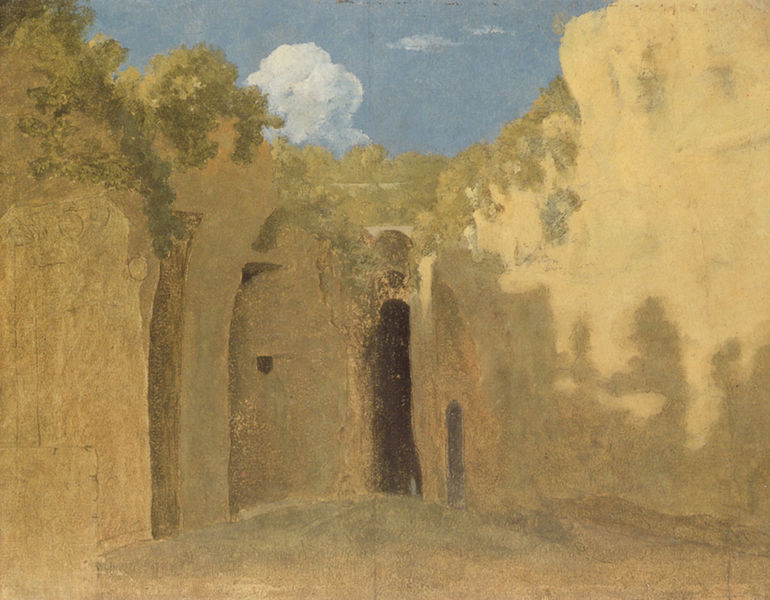
Titel: Die Grotte am Posilip
Künstler: Thomas Jones
Standort: London
Institution: Collection Charlotte and John Gere
Schlagwörter: baum, blau, blätter, dunkel, felsen, gemälde, gestein, himmel, schatten, weiß, wolken, aquarell, bäume, gelb, grün, landschaft, ocker, sand, ausschnitt, braun, grau, hell, licht, schwarz, skizze, straße, säule, tür, zeichnung, blick, gebäude, gras, haus, weg, wiese, wolke, beige, wand, architektur, mensch, stein, steine, öl, erde, gräser, häuser, natur, busch, büsche, gebüsch, sonne, sträucher, boden, pflanze, pflanzen, höhle, hellblau, spanien, papier, bogen, gasse, italien, perspektive, süden, studie, lehm, warm, fels, felswand, wüste, mauer, farbe, schlucht, steil, hof, platz, rand, romantik, detail, durchgang, baumkrone, hoch, menschenleer, tor, bögen, wände, eingang, gang, nische, tusche, innenhof, ruine, antike, orient, riff, tupfen, pinsel, sandfarben, wärme, schein, öffnung, bewachsen, pforte, verwischt, sandstein, grotte, ausgang, lock, balu, mediterran, arabien, marokko, okker, schutz, bewuchs, wall, neapel, grüm, spalt, wischen, lehmbauten, goldocker, lehmwand, mauerbogen, posilipp, erdhöhle, ered, lehme, hiimmel, sonne skizze